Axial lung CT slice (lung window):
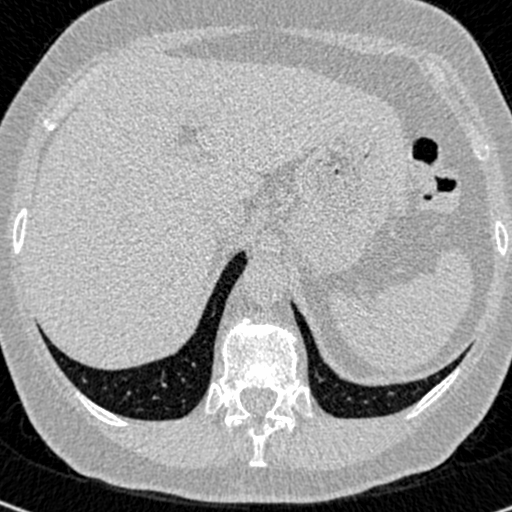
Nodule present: no